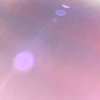
Label: sunburn